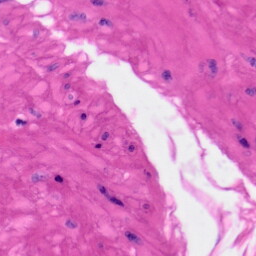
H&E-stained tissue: Skin